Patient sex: F
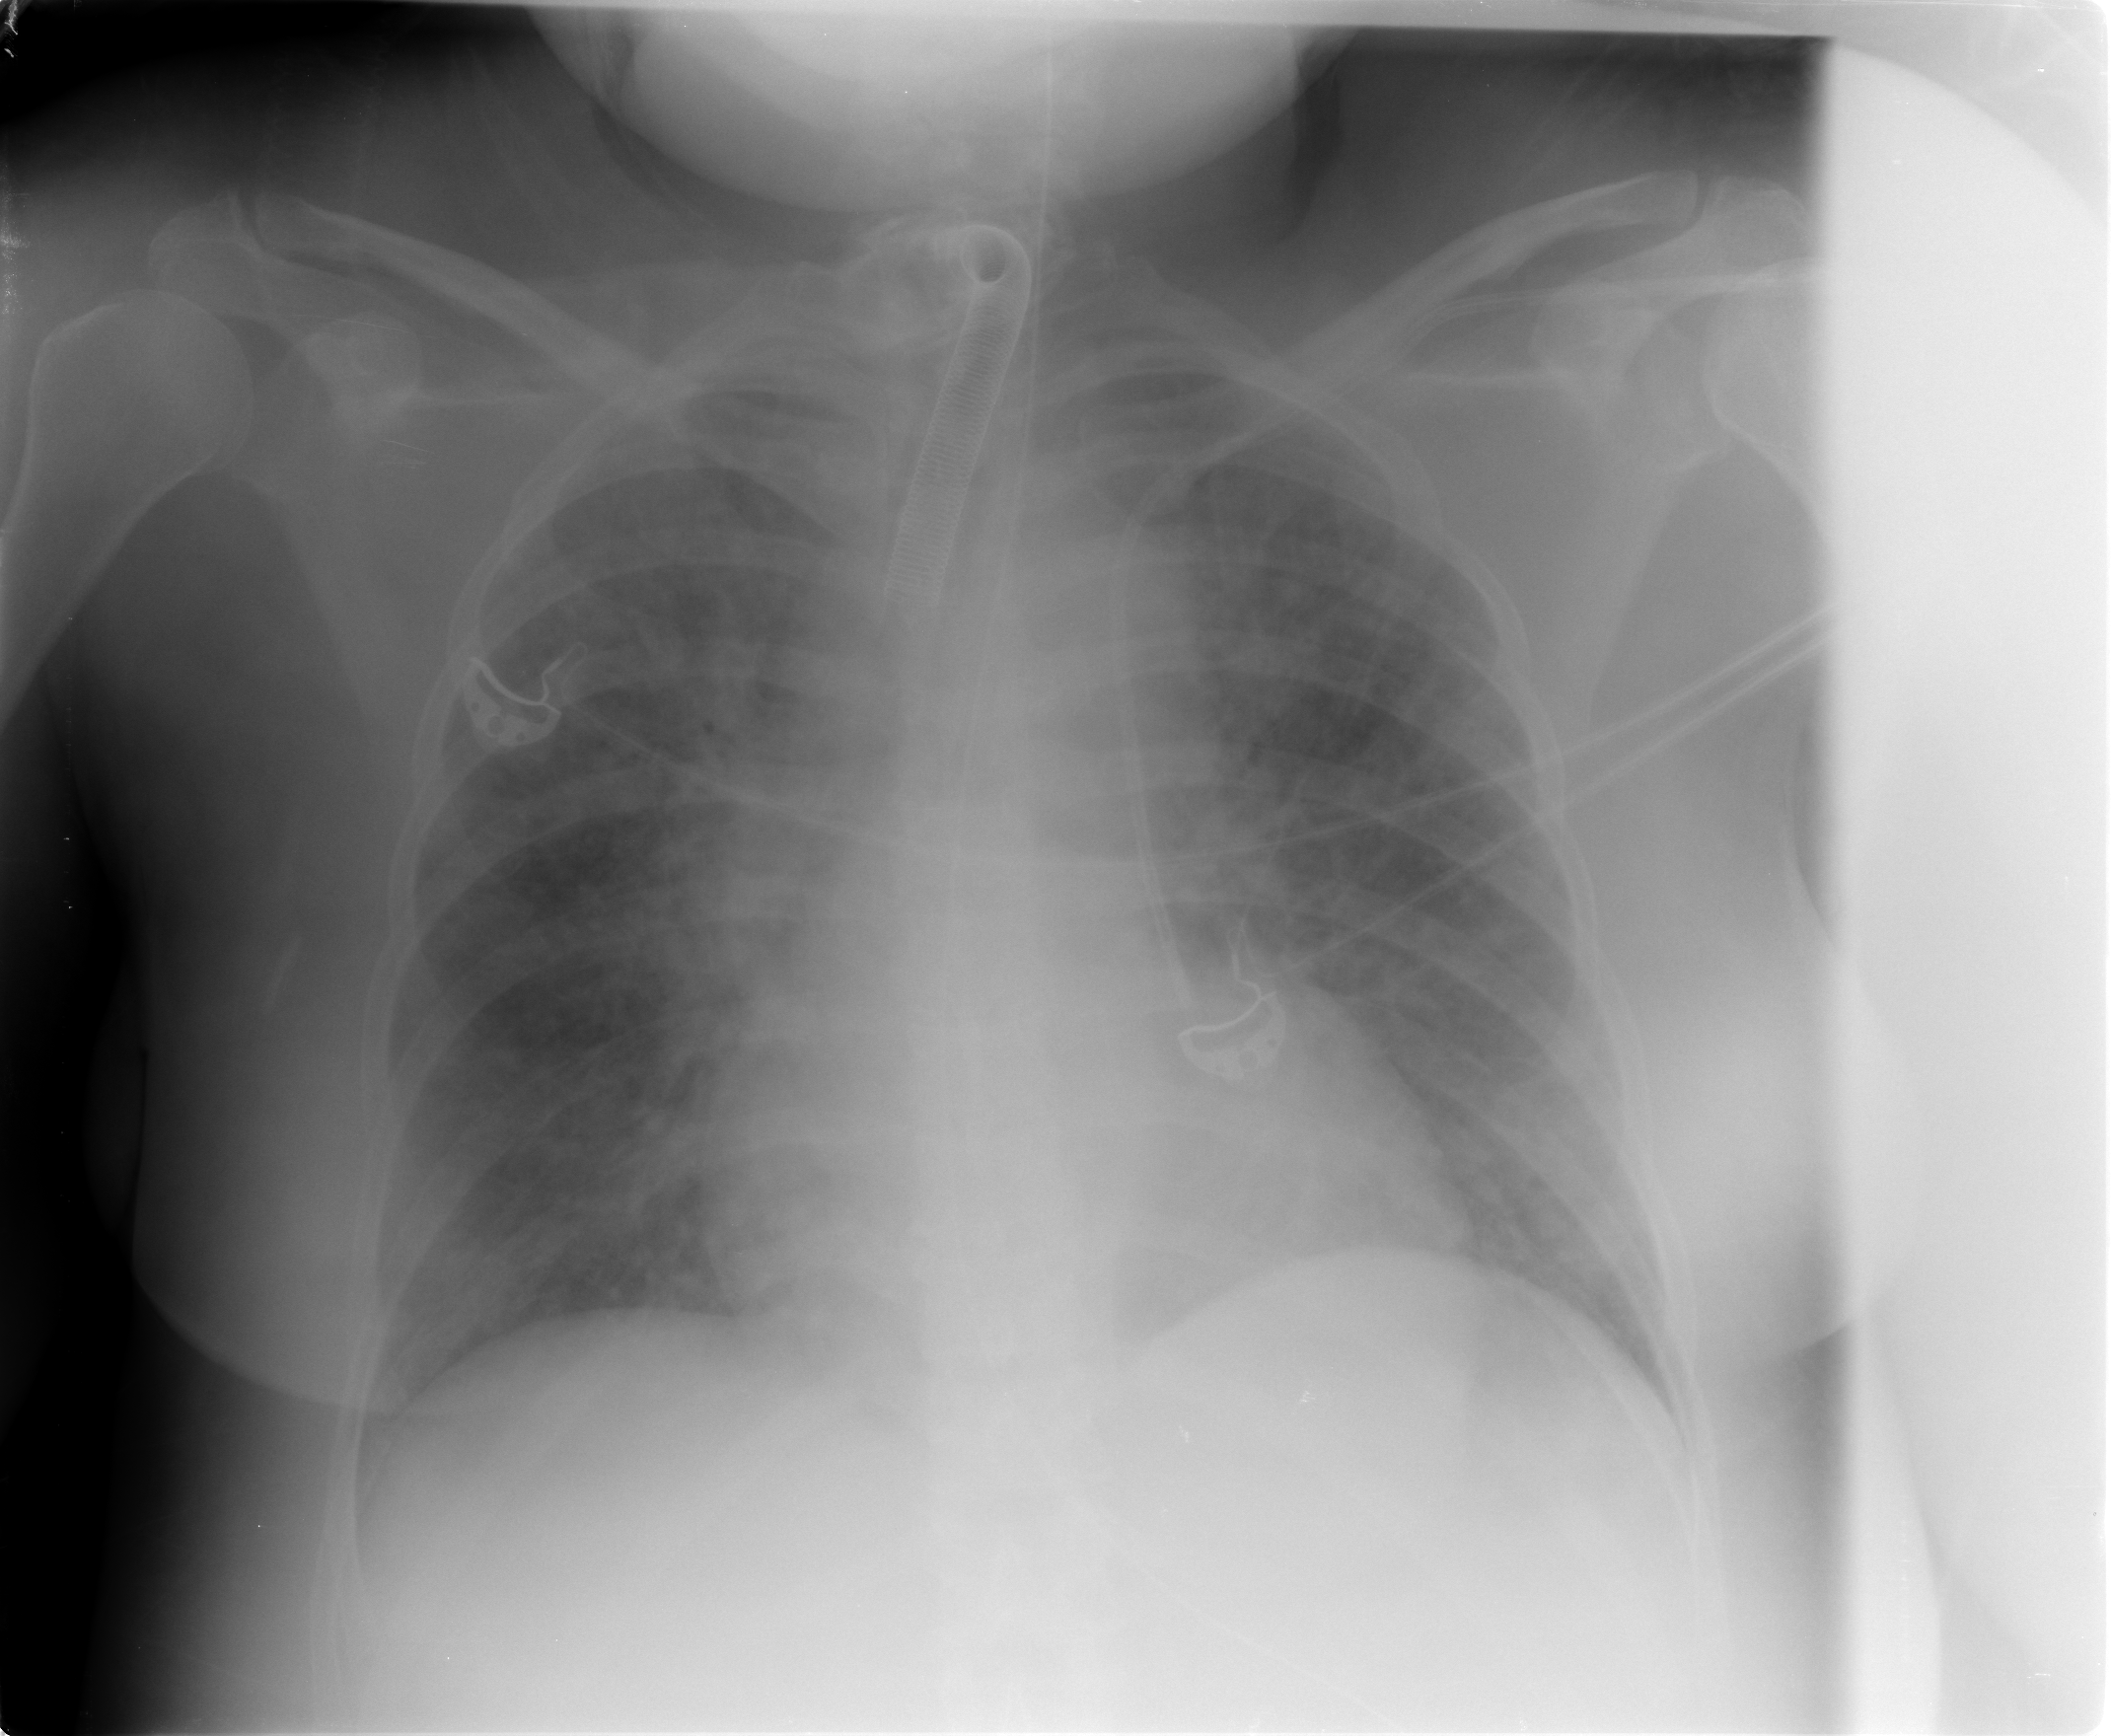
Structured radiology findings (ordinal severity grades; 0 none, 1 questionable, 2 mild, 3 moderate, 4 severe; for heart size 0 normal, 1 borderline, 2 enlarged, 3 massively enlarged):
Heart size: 2
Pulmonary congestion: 2
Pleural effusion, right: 1
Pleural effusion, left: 1
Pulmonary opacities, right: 3
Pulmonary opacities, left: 3
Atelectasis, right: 2
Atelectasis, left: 2